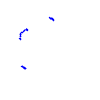
Particle: proton